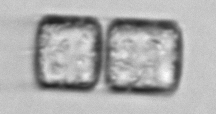
Label: Lauderia_annulata